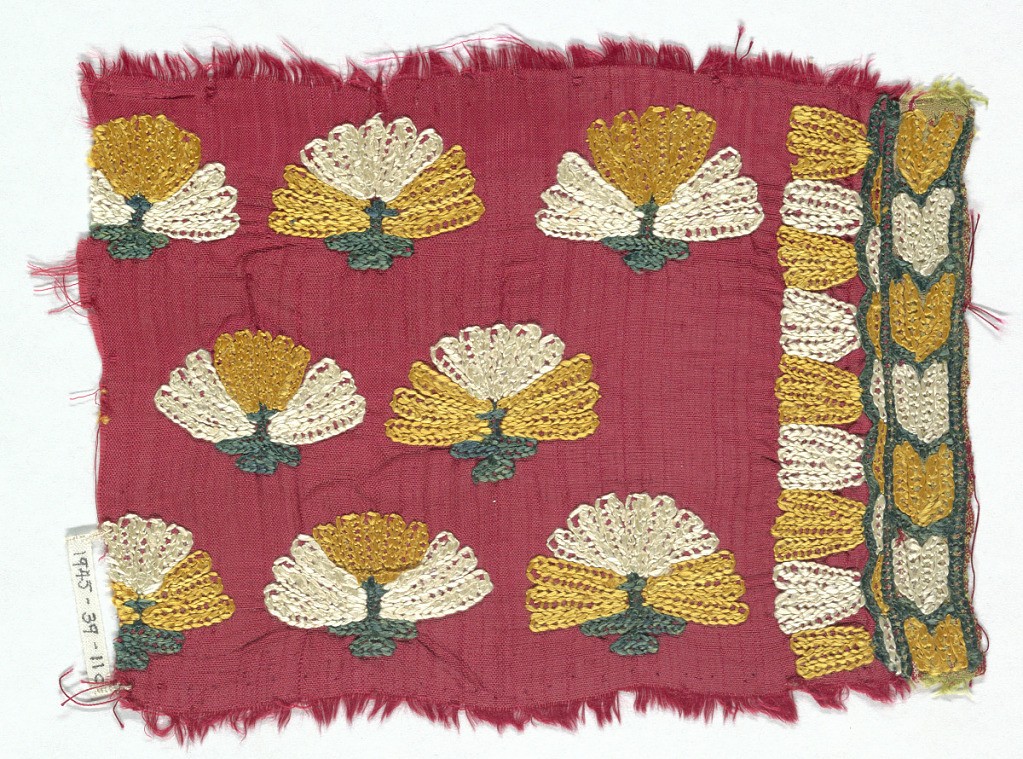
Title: Fragment
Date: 19th century
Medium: silk Technique: embroidered on plain weave
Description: Red ground fabric with embroidery in yellow, green and white in floral pattern.